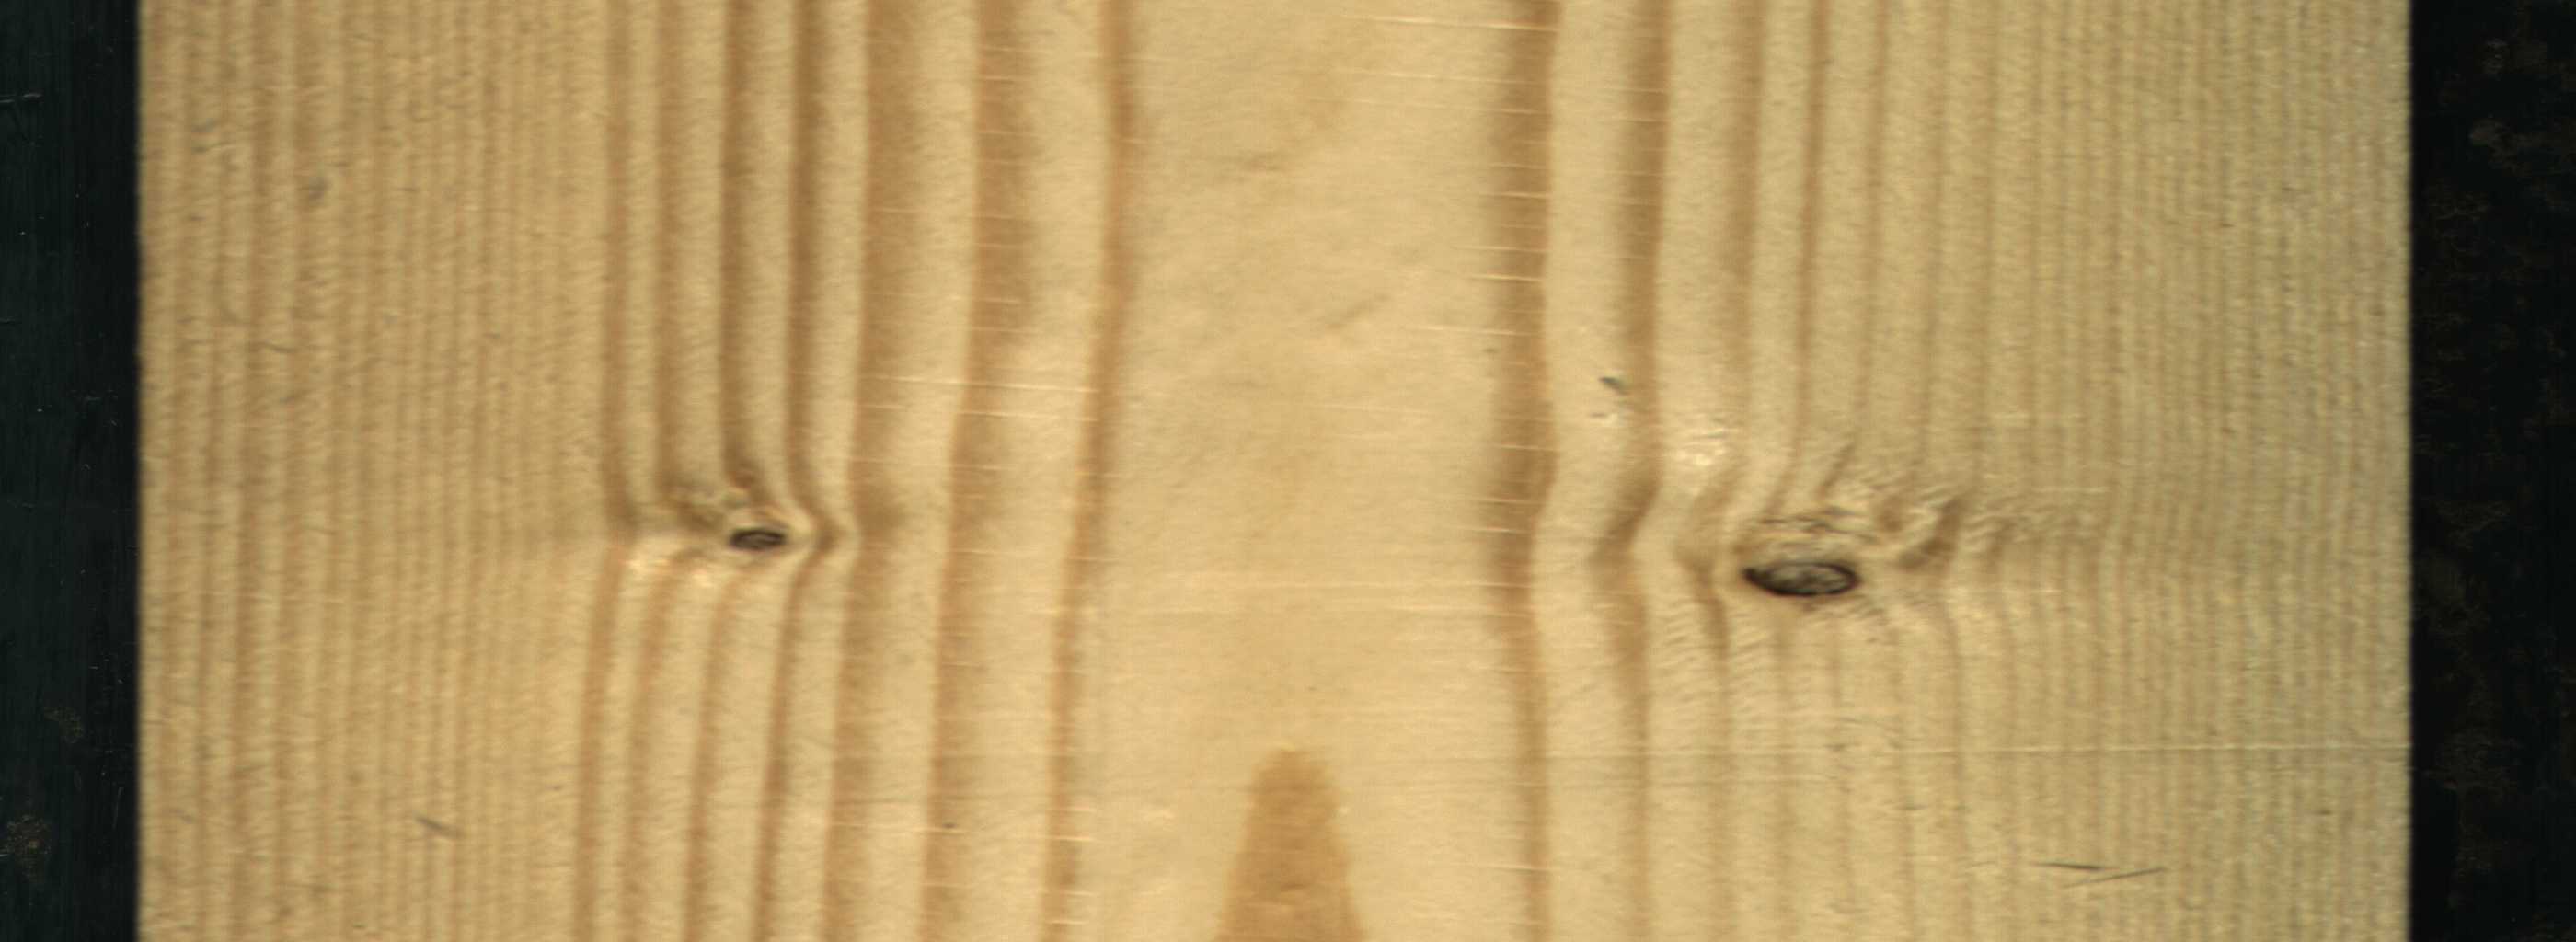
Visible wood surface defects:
Dead_Knot
Dead_Knot